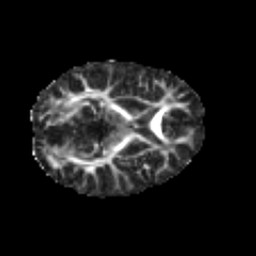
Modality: FA
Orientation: axial
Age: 6
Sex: male
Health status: healthy